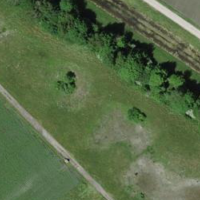
EUNIS habitat code: 25
Species observed at this site:
Epipactis palustris